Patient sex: M
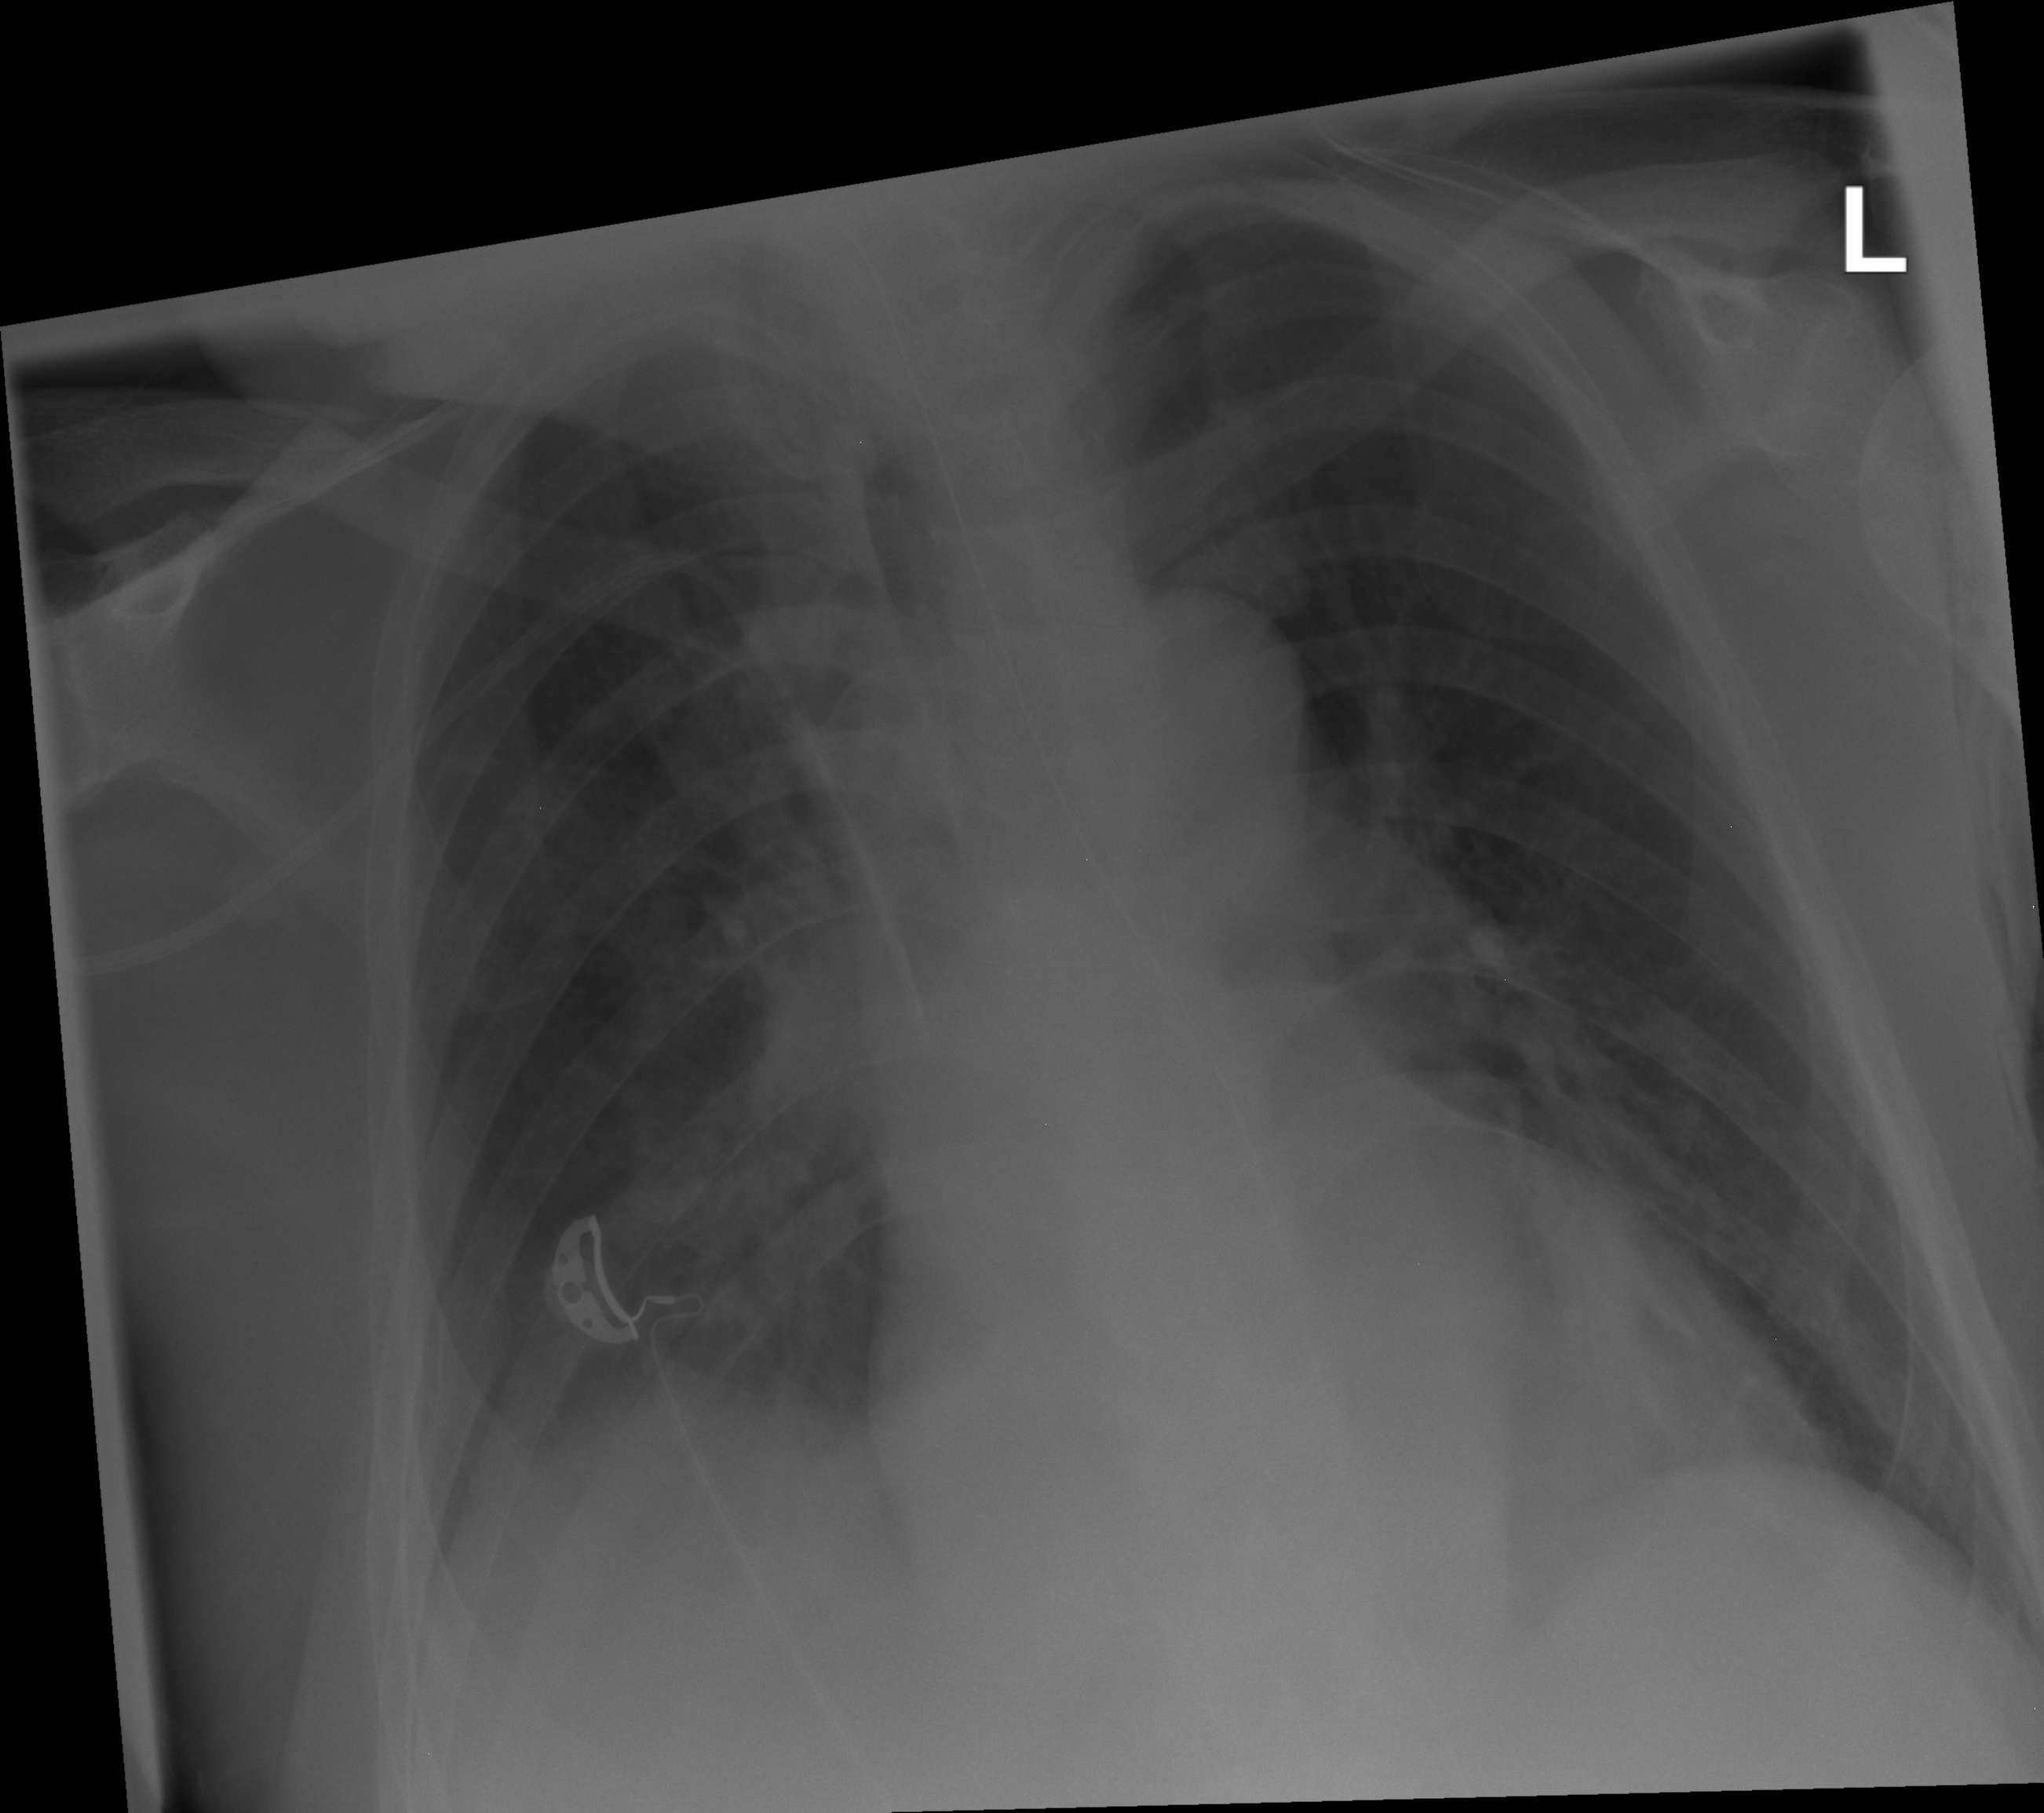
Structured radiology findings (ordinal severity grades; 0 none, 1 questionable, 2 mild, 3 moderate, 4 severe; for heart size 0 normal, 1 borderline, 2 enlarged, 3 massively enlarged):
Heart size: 0
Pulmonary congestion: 0
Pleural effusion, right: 1
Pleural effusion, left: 0
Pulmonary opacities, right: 0
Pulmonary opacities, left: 2
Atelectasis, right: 2
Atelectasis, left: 2